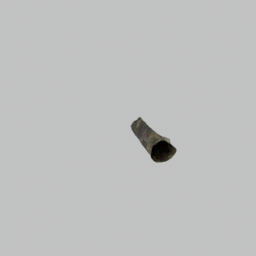
Label: nature